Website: crate-barrel
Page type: newsletter-management
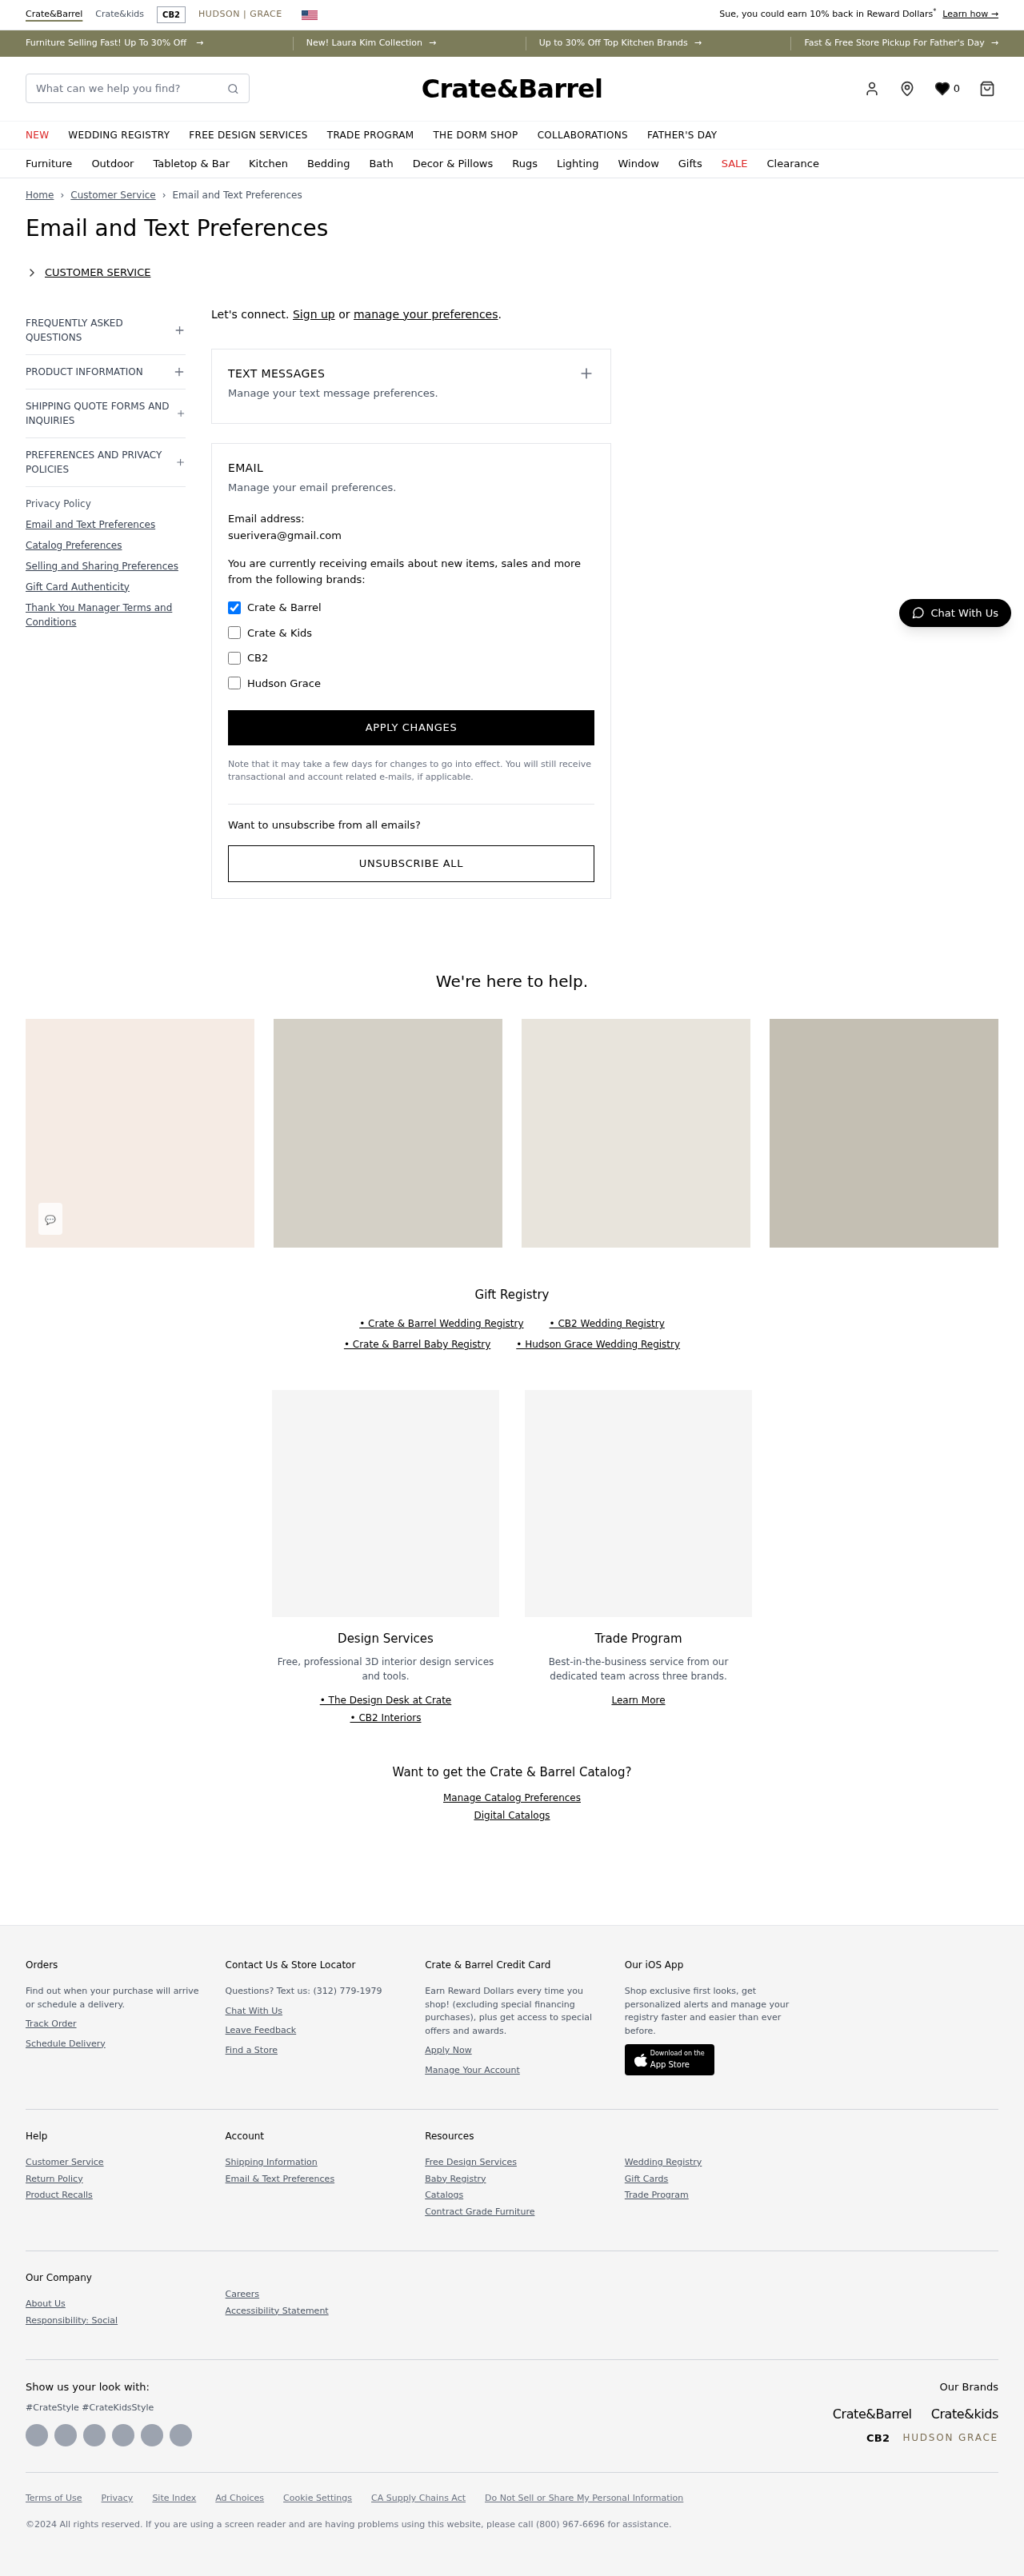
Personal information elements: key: PII_EMAIL
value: suerivera@gmail.com
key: PII_FIRSTNAME
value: Sue
Search elements: key: HEADER_SEARCH
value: What can we help you find?
Other elements: key: WISHLIST_COUNT
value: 0